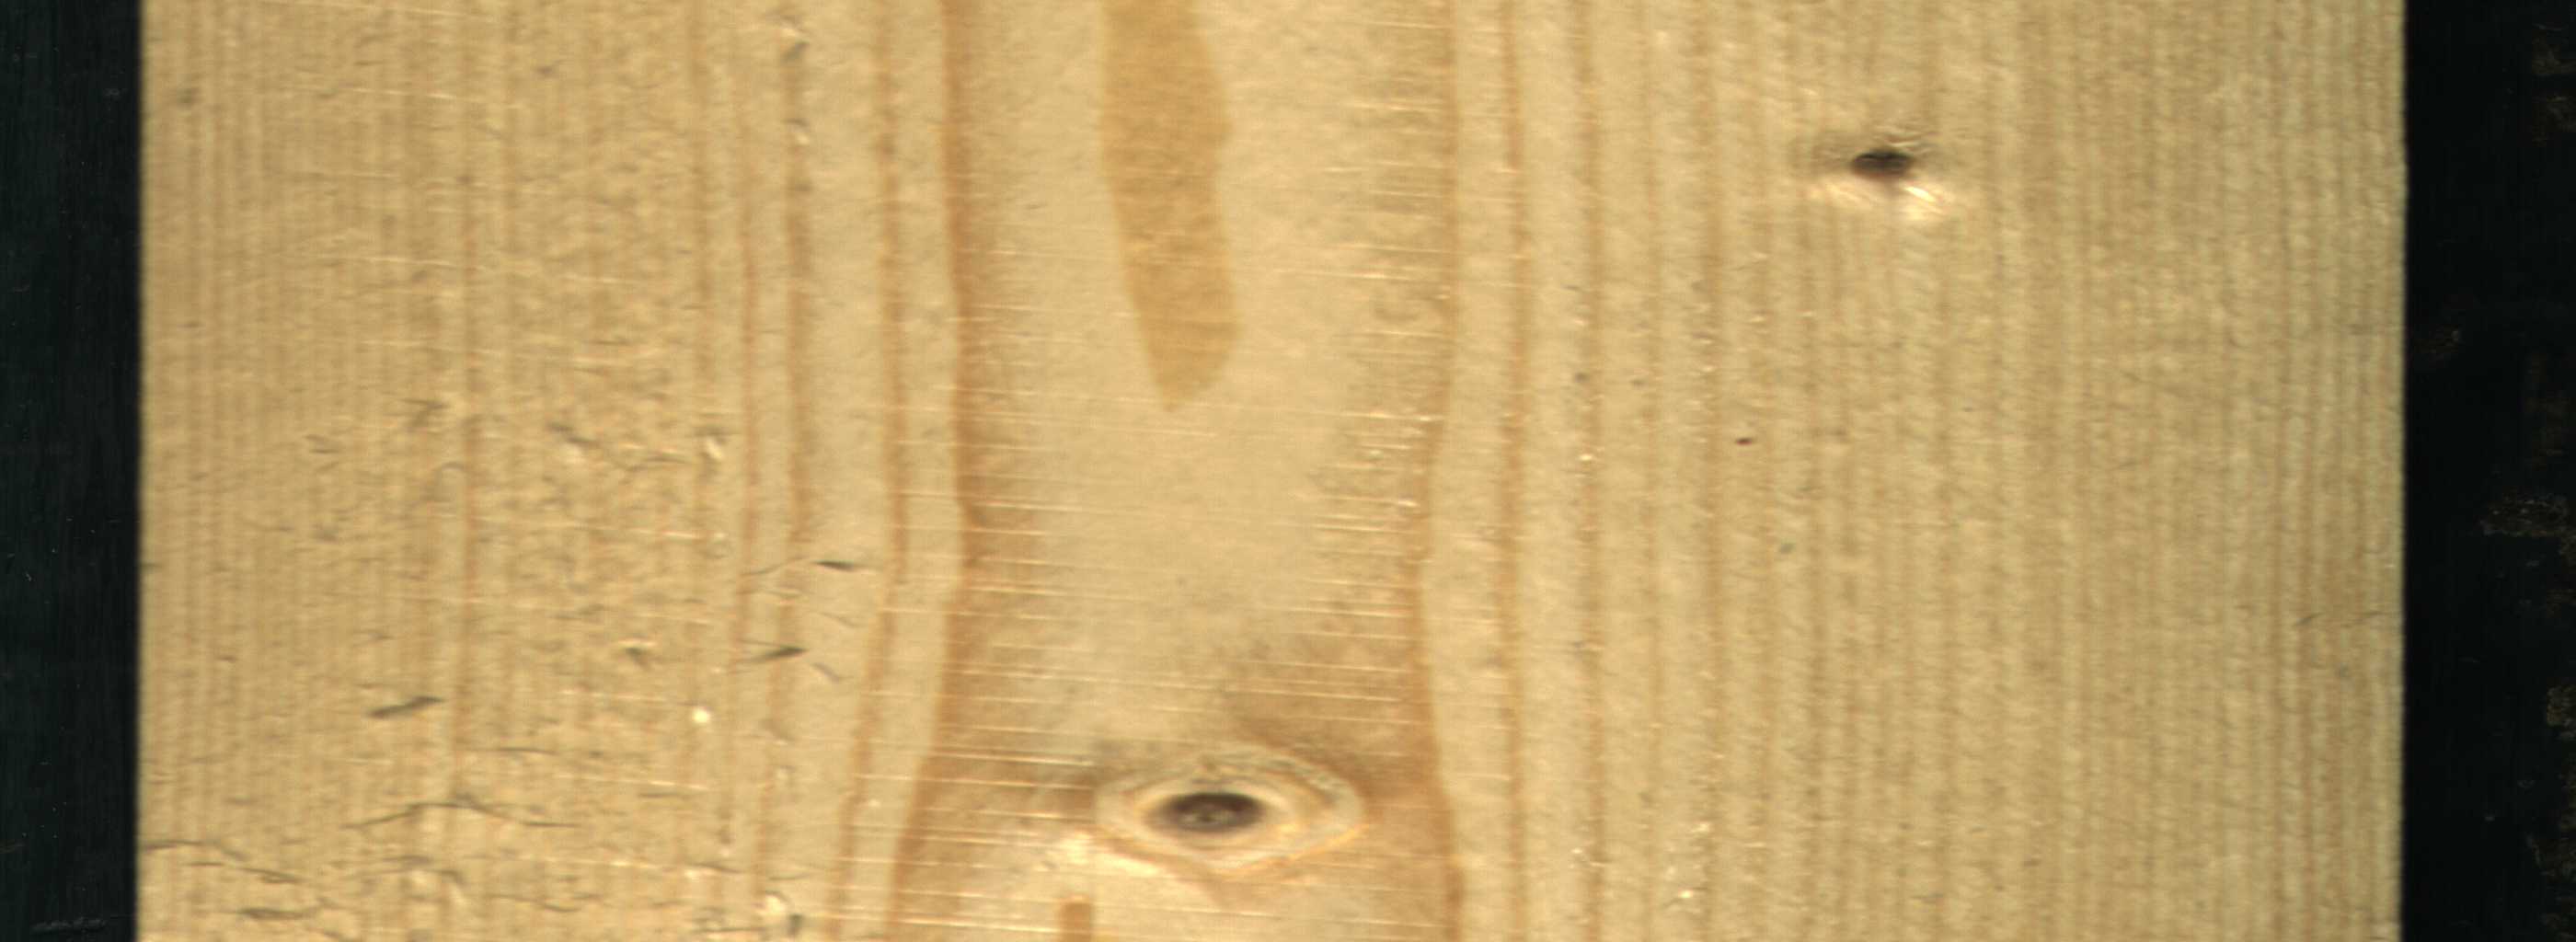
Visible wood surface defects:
Live_Knot
Live_Knot